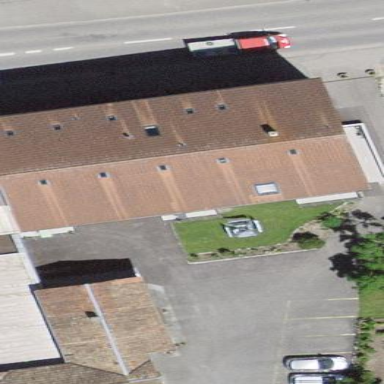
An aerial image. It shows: Residential building.